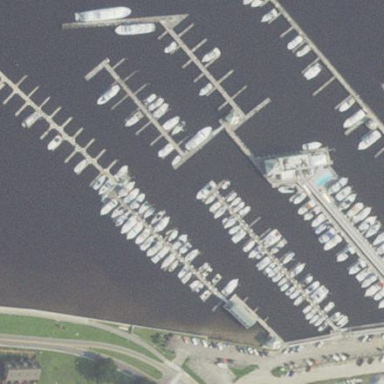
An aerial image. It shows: Pier with mooring facilities.